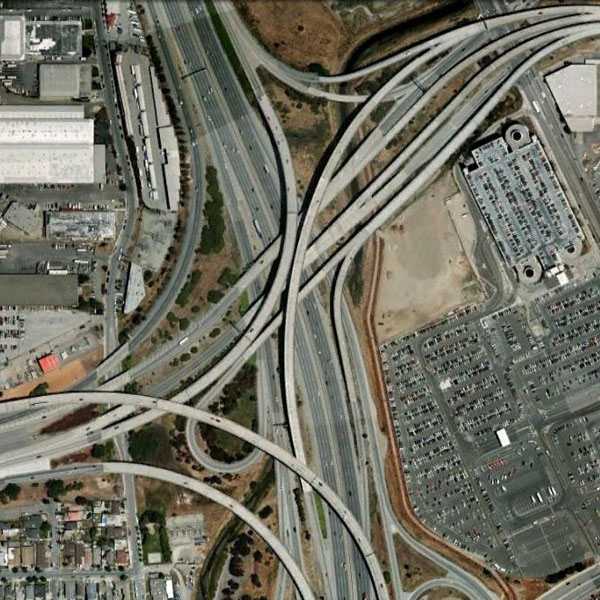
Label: Viaduct